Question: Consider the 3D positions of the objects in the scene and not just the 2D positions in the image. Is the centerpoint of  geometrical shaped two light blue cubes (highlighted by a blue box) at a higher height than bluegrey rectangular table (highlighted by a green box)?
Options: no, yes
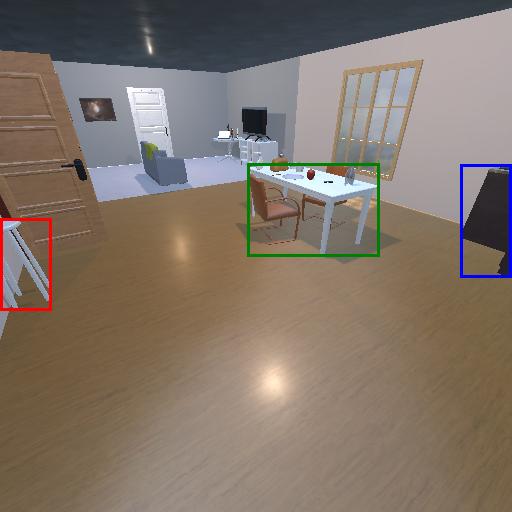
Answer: no